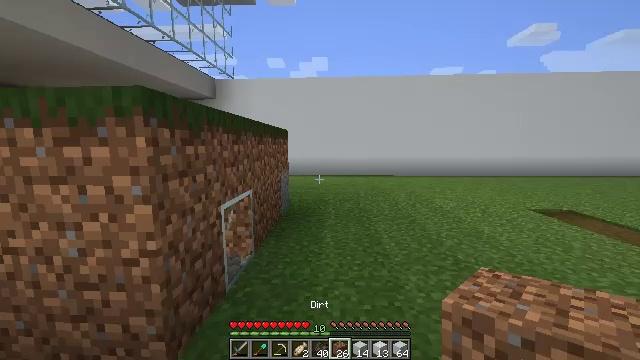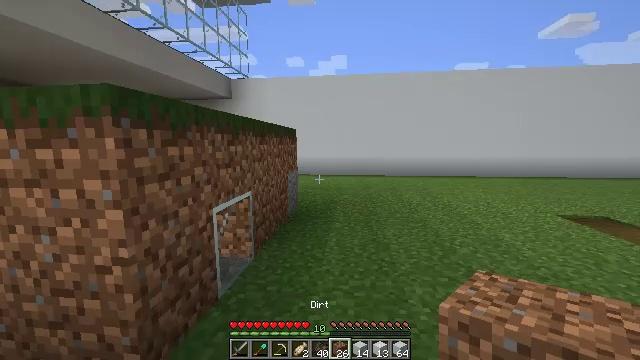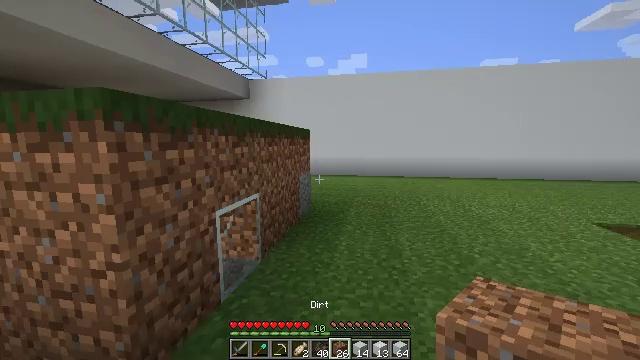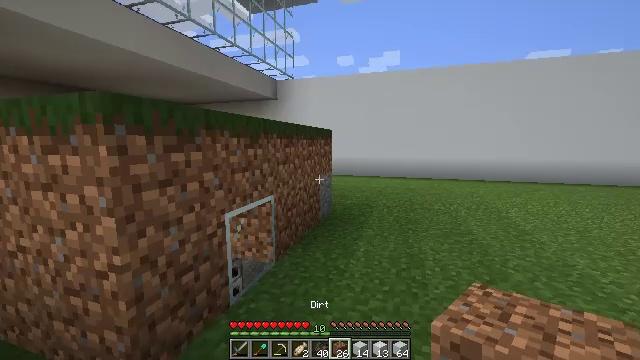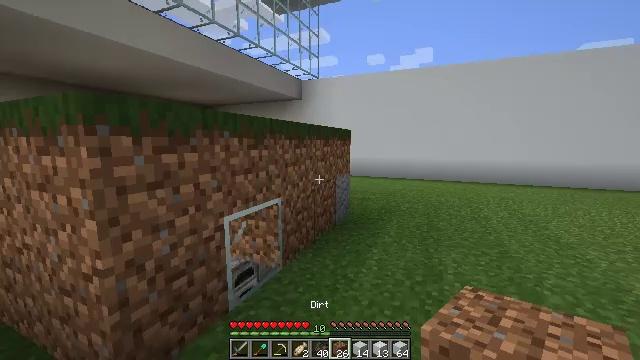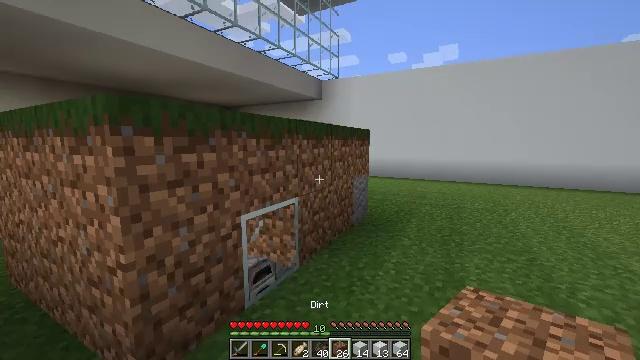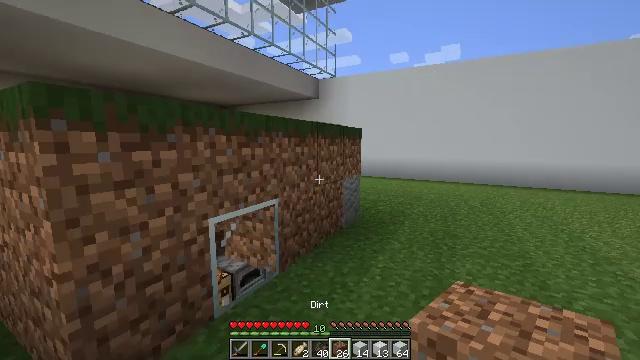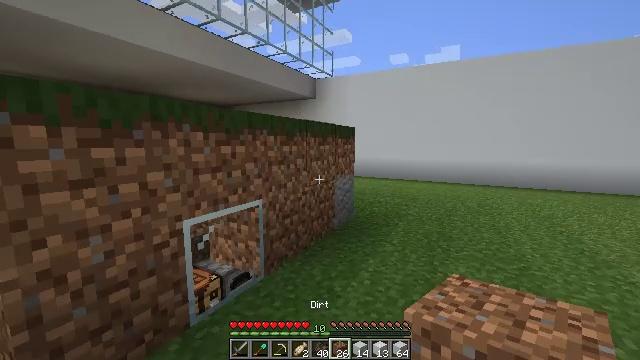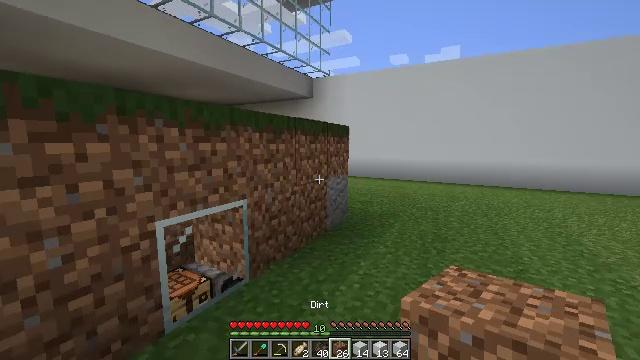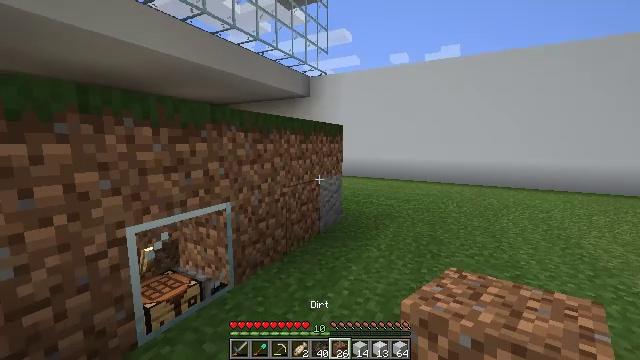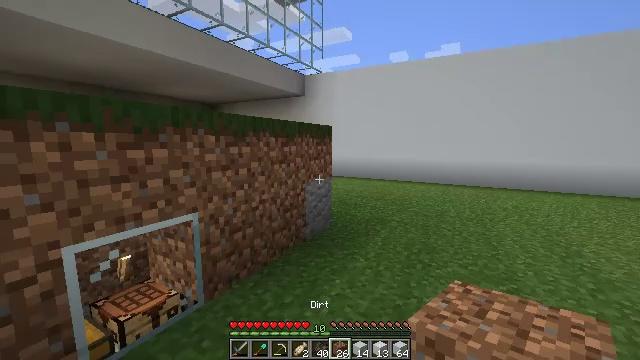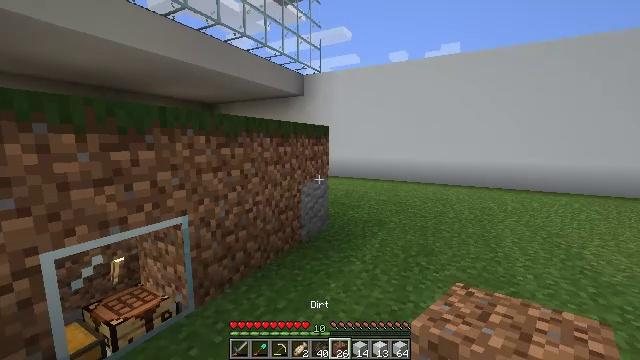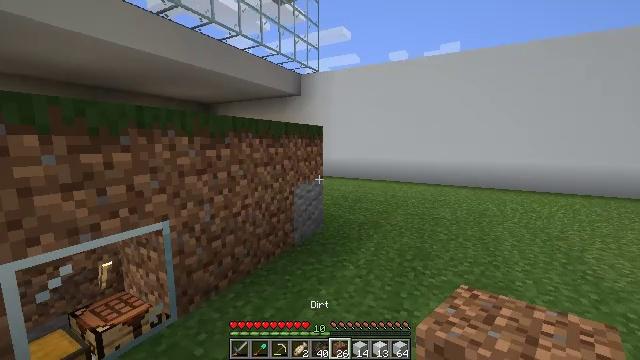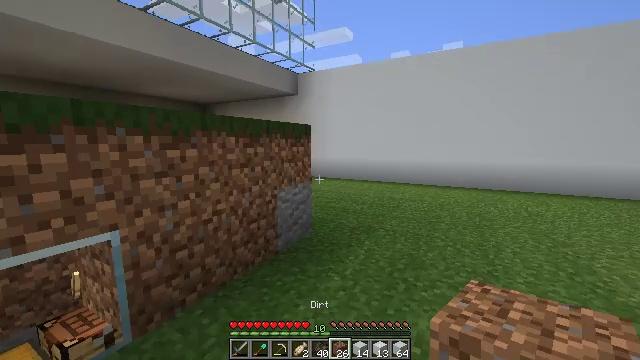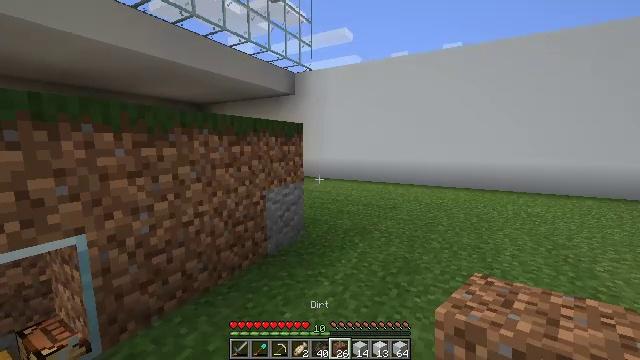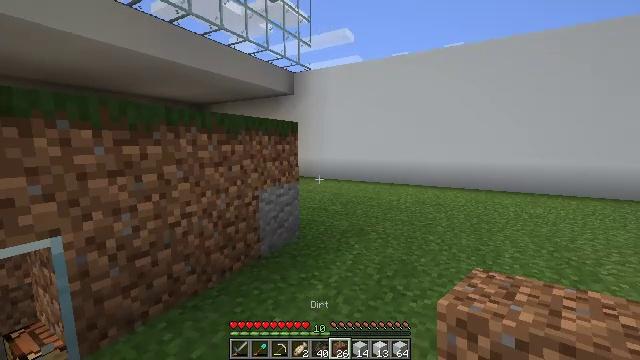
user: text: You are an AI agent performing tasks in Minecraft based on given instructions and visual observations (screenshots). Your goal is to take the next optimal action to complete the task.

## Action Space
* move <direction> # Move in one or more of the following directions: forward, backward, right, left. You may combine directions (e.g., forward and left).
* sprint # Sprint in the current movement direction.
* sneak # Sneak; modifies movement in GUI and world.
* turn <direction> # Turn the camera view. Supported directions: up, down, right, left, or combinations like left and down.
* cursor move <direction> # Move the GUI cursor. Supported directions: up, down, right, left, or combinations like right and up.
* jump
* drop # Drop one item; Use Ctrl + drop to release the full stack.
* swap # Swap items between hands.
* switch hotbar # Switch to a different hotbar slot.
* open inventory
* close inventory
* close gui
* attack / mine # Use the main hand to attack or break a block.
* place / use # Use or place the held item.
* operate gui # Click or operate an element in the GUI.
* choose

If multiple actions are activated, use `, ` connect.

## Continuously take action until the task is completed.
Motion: motion action
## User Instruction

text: Craft dried kelp.
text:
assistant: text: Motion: move forward and move right, turn left
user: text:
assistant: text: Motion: move forward and move right, turn left
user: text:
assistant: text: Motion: move forward and move right, turn left
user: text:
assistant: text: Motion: move forward and move right, turn left
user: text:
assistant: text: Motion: move forward and move right, turn left
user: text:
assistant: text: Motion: move forward and move right
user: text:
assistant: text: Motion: move forward and move right
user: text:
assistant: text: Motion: move forward and move right
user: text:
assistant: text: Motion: move forward and move right
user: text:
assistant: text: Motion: move forward and move right
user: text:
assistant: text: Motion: move forward and move right
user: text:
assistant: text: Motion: move forward and move right
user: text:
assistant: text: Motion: move forward and move right
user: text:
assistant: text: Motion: move forward and move right
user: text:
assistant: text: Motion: move forward and move right
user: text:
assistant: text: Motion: move forward and move right, turn left and up
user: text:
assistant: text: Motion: move forward and move right
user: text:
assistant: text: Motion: move forward and move right
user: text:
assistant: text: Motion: move forward and move right
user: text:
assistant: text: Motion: move forward and move right
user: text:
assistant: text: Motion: move forward and move right, turn left
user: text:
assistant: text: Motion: move forward and move right
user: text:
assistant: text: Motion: move forward and move right
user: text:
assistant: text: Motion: move forward and move right, turn left
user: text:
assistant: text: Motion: move forward and move right, turn left and down
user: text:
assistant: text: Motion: move forward and move right, turn left and down
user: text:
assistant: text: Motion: move forward and move right, turn left and down
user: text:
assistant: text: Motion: move forward and move right, turn left and down
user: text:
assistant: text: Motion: move forward and move right, turn left
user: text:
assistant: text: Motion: move forward and move right, turn left and up